Question:
Hi,
I'm having problem with Android default browser where the browser compresses the background image. In all other browsers this does not appear. You can check the site here: <URL>
This far I have tested with three HTC Android devices and all have the same problem. With a Samsung tablet there was no such problem. I removed any width/height settings from the image and the image still had the same effect.
Could someone help please? :)
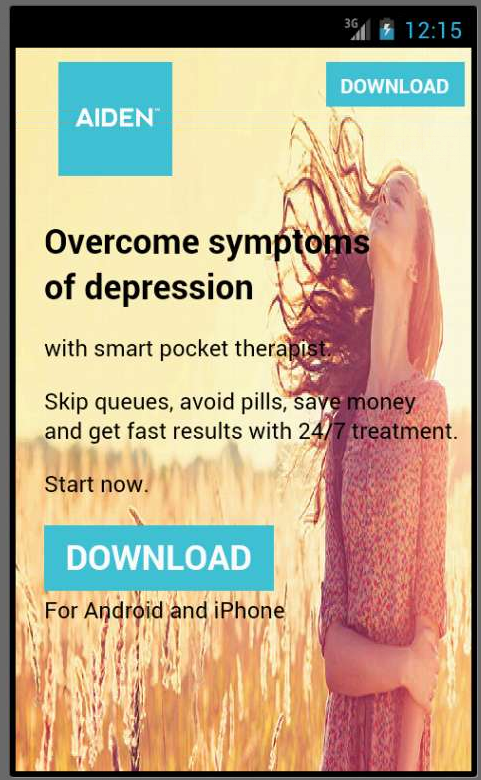
Answer: You have some plugin to 'stretch' it? If not, you really need to have the image as an element? I mean, if you put it in your CSS as body background, and define the , it will render more correctly.